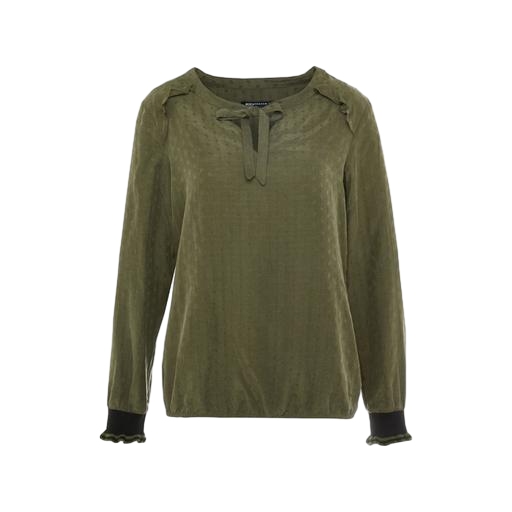
green tie-neck blouse, green tie neck blouse, blouse green, white background